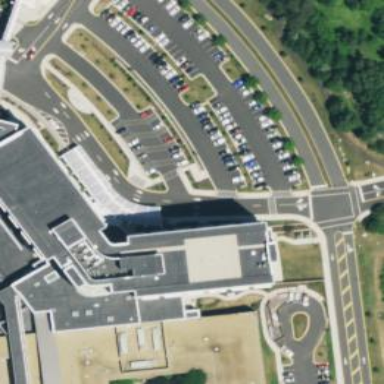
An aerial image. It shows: Hospital building.